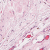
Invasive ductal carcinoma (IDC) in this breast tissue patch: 0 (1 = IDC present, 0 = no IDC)